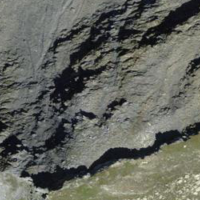
EUNIS habitat code: 48
Species observed at this site:
Rupicapra rupicapra